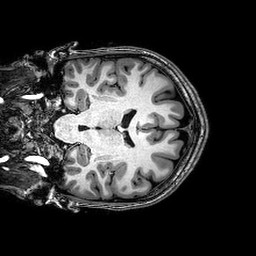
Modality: T1w
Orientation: coronal
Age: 21
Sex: female
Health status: healthy
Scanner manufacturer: philips
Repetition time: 0.008205 s
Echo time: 0.00377 s